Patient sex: M
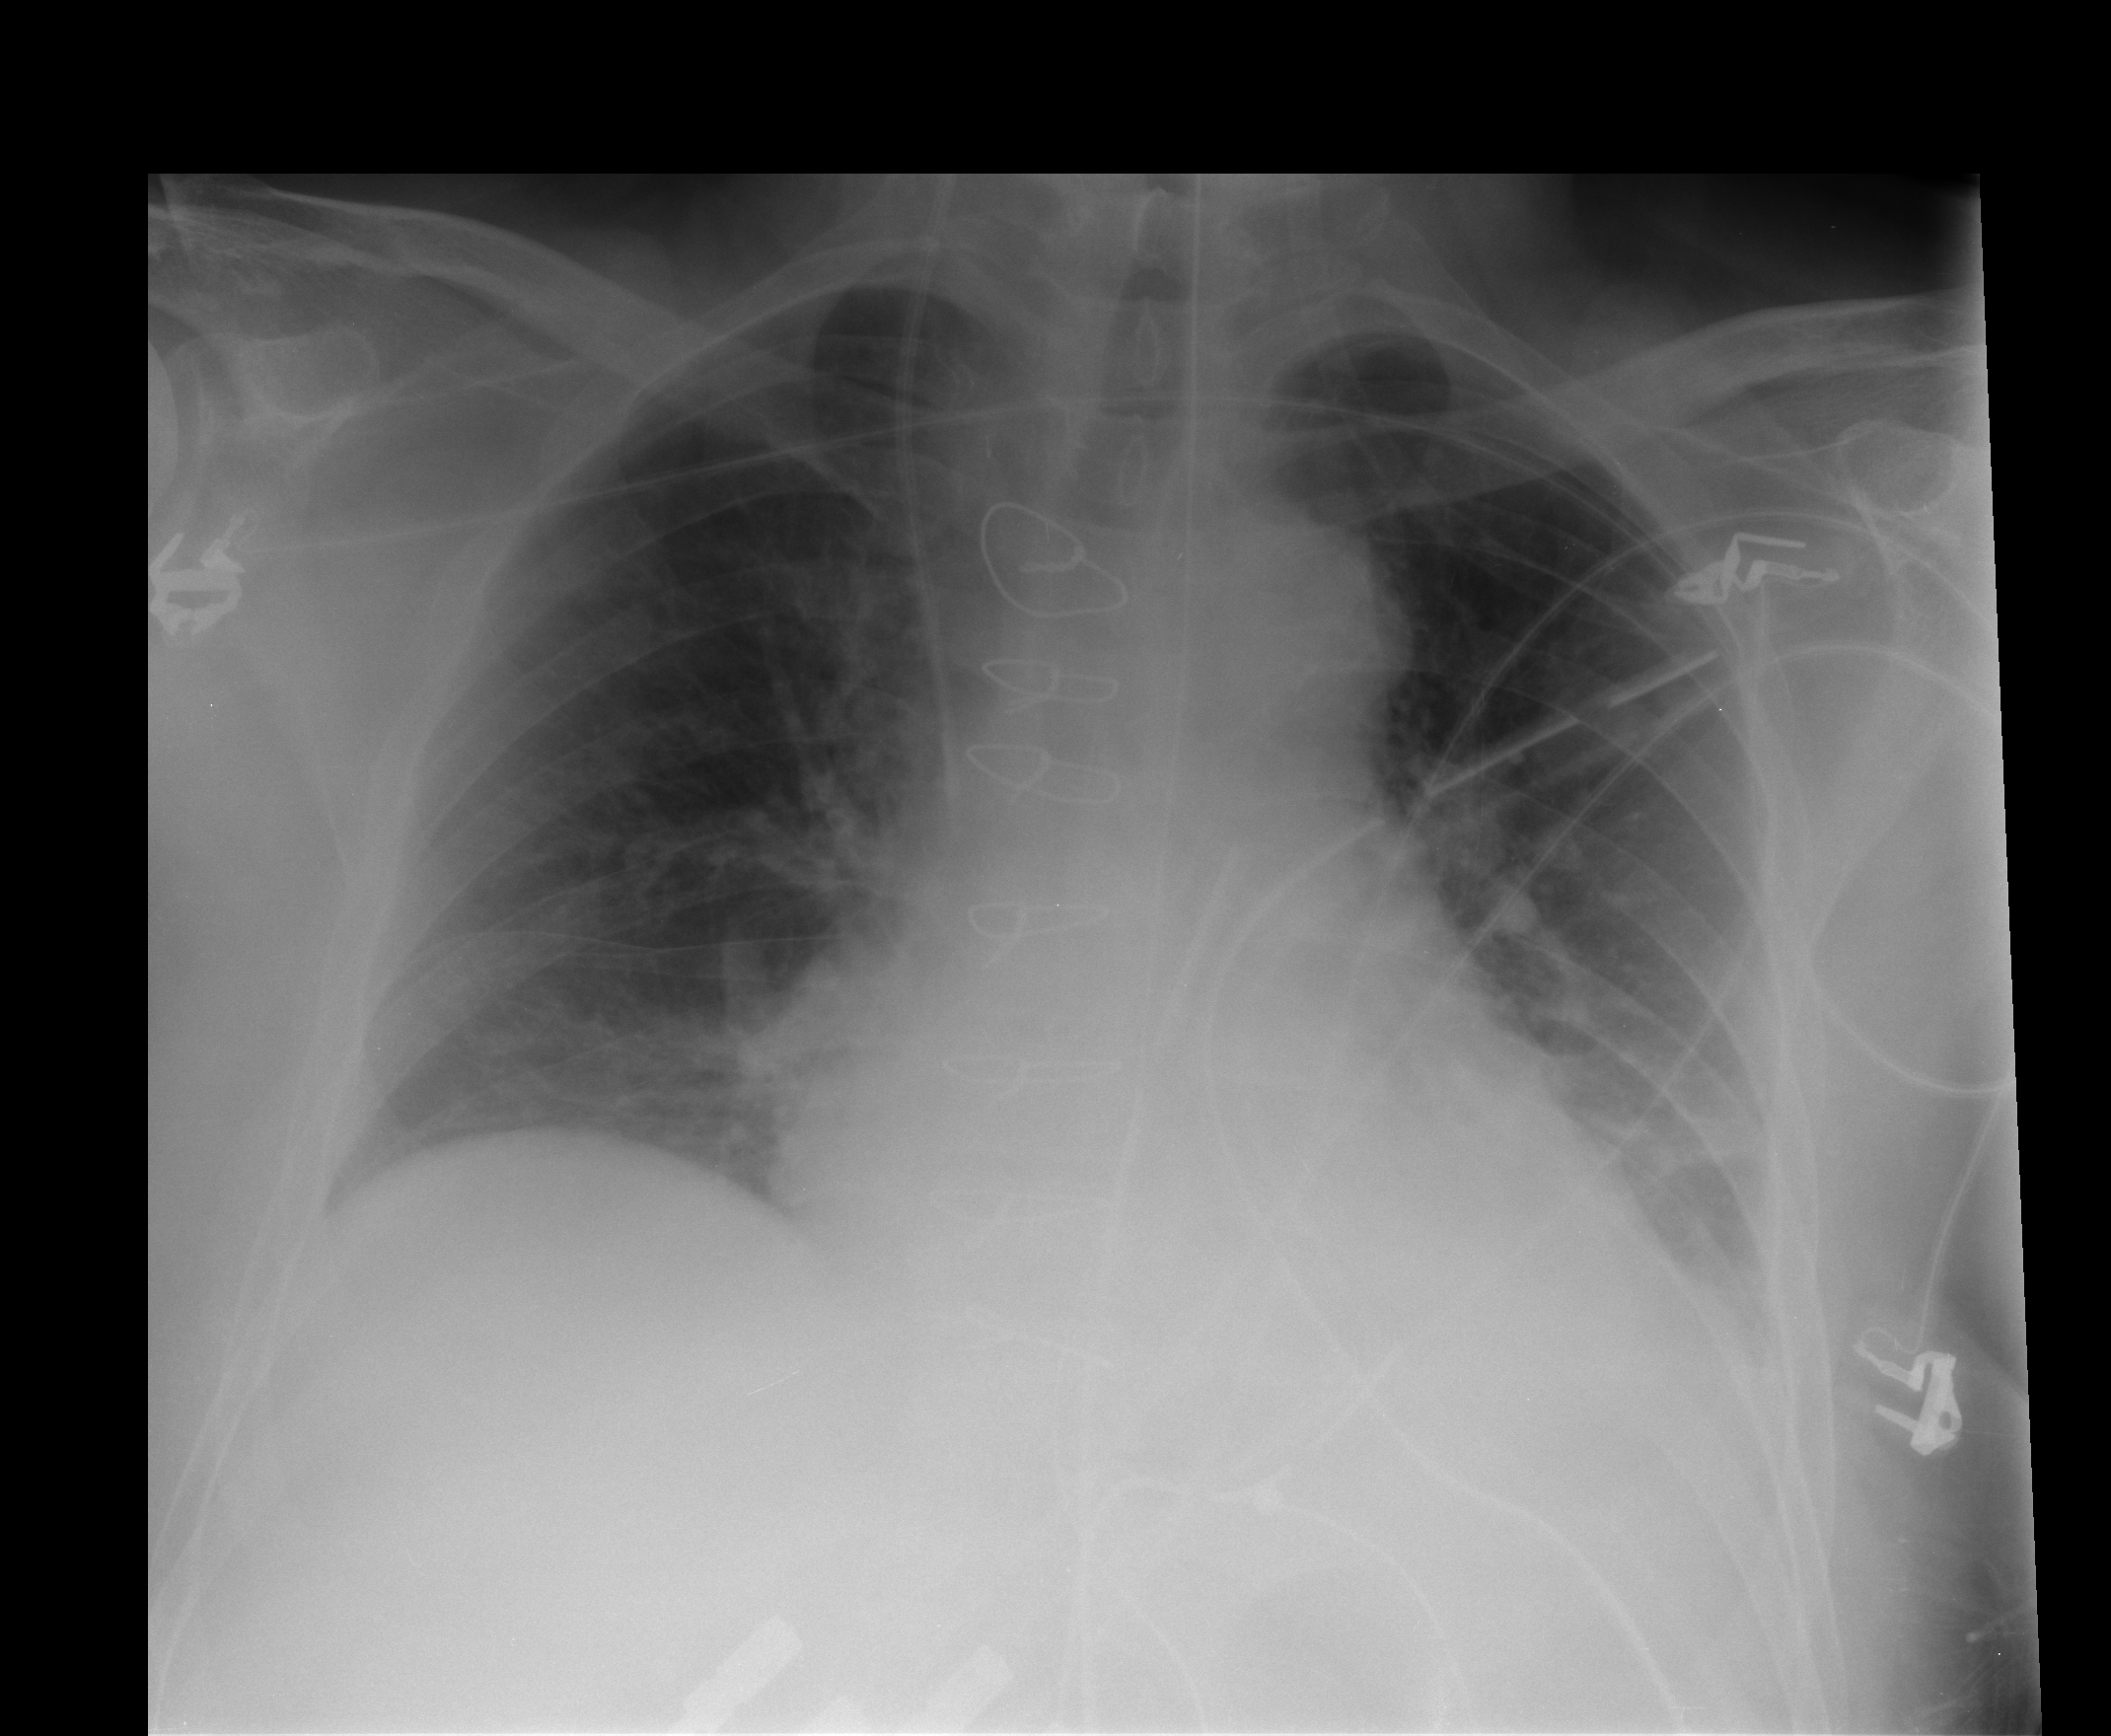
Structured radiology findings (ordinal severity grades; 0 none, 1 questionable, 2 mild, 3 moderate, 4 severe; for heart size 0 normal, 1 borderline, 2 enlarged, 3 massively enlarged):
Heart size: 2
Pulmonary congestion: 1
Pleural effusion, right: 0
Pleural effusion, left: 2
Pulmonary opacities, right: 0
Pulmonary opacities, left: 0
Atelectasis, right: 2
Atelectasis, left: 0